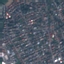
Land use / land cover: Residential